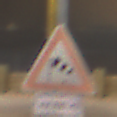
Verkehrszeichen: SeitenwindVonLinks
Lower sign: LaengeEinerStrecke5
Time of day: Night
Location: Outdoor (Urban)
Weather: PartlyCloudy
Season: NotSpecified
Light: Artificial